Field crop: maize
Growth stage: 2
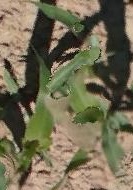
Species: maize